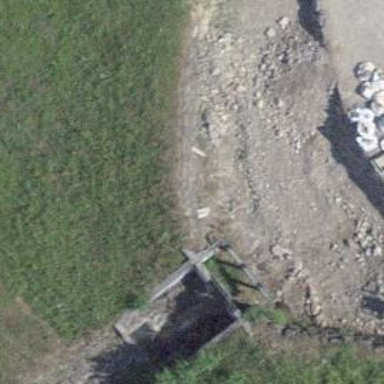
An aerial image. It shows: Retaining wall.